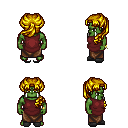
a pixel art fantasy rpg character, male body template, orc, green skin, maroon tunic, robe skirt, blonde princess hairstyle, bracelets, gray slippers, four views (front, back, left, right), 2x2 character sprite sheet, small pixel art, hard edges, no anti-aliasing